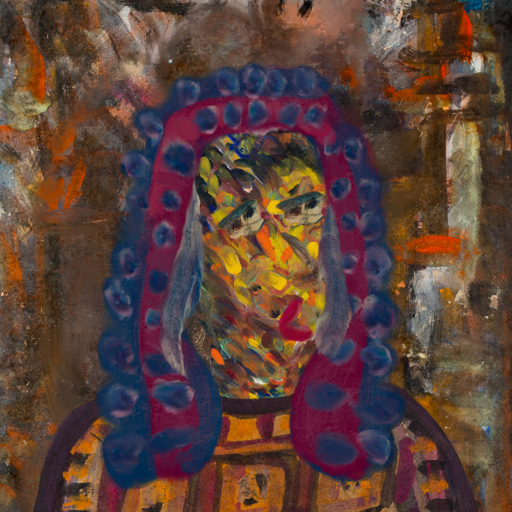
Background: GypsyQueen, Head And Neck Side: An_Impression, Face Side: Pipe, Bust: Doll, Hair Side: Hill_Girl, Head Accessory: Blank, Second Necklace: Blank, Necklace: Blank, Baby: Blank